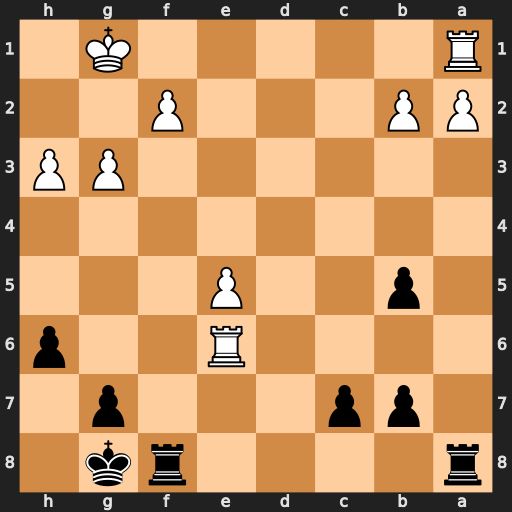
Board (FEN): r4rk1/1pp3p1/4R2p/1p2P3/8/6PP/PP3P2/R5K1
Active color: b
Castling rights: -
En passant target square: -
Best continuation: Kf7 Rd6 cxd6